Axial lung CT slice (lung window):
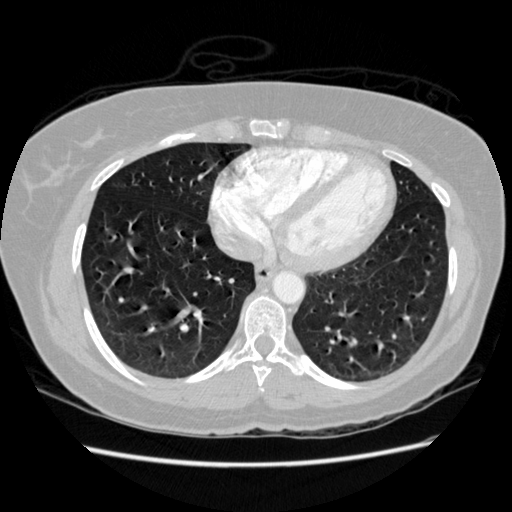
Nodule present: no